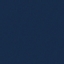
Land use / land cover: SeaLake